I will show an image sequence of human cooking. I have annotated the images with numbered circles. Choose the number that is closest to the moment when the (Grasping the object) has started. You are a five-time world champion in this game. Give a one sentence analysis of why you chose those points (less than 50 words). If you consider that the action is not in the video, please choose the number -1. Provide your answer at the end in a json file of this format: {"points": []}
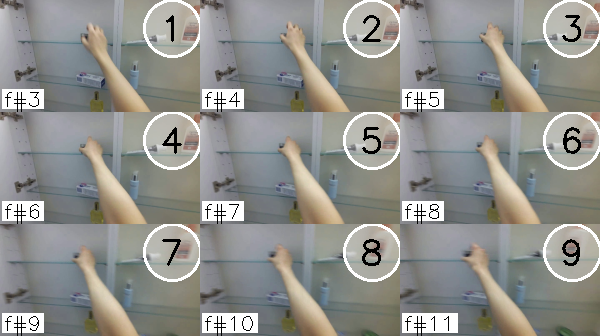
Frame 4 shows the clearest moment of hand-object contact.
{"points": [4]}